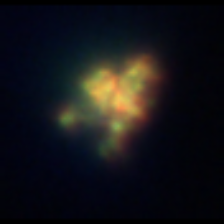
Taxon: Unknown_detritus
Group: Unknown